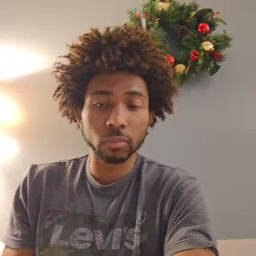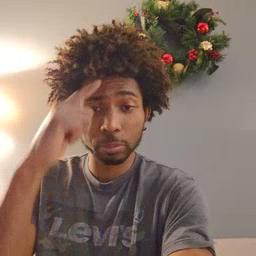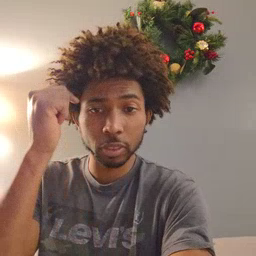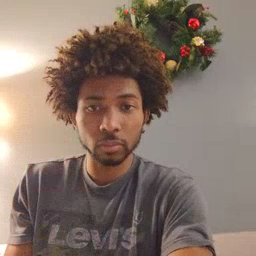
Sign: because